Field crop: maize
Growth stage: 2
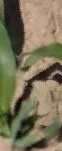
Species: maize